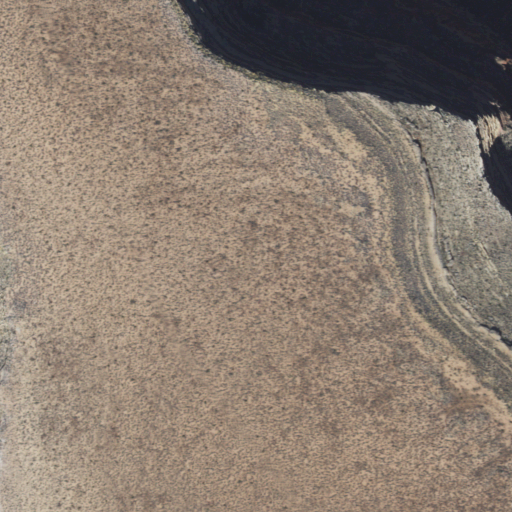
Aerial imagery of cliff(s) in Arizona named Small Point containing only shrub